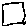
Label: square